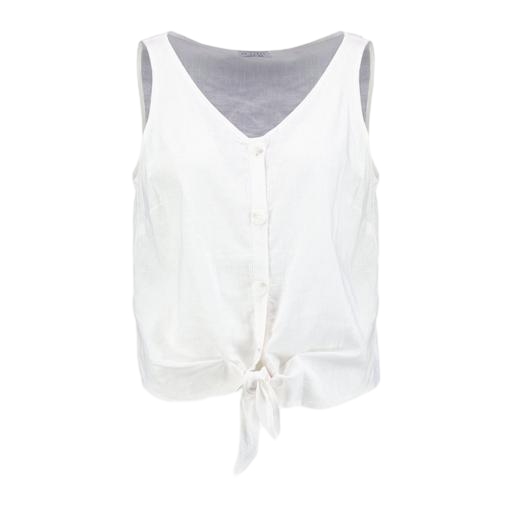
white tie-front tank, white indra tie-front top, white tie-front top, white background